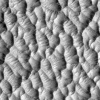
Atmospheric dust classification: not_dusty